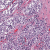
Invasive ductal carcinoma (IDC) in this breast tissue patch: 1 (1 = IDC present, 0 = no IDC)